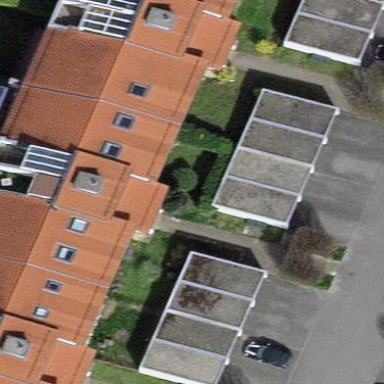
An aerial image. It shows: Garden enclosed by fence.